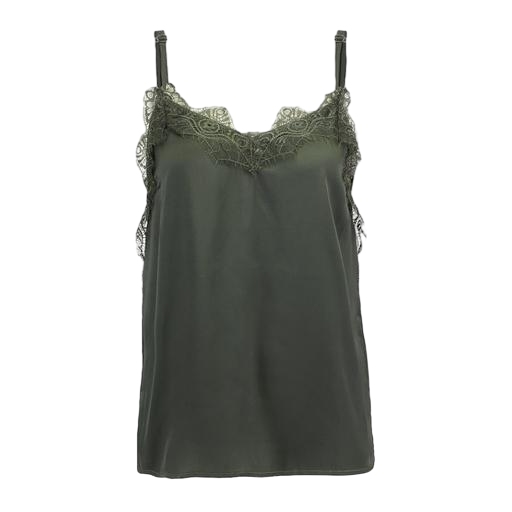
green lace-panel top, green camisole top, green cami, white background